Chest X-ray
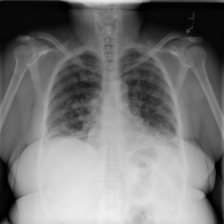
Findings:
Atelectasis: positive
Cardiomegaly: positive
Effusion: negative
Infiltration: negative
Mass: negative
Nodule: negative
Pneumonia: negative
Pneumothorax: negative
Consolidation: negative
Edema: negative
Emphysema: negative
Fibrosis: negative
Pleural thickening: negative
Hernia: negative